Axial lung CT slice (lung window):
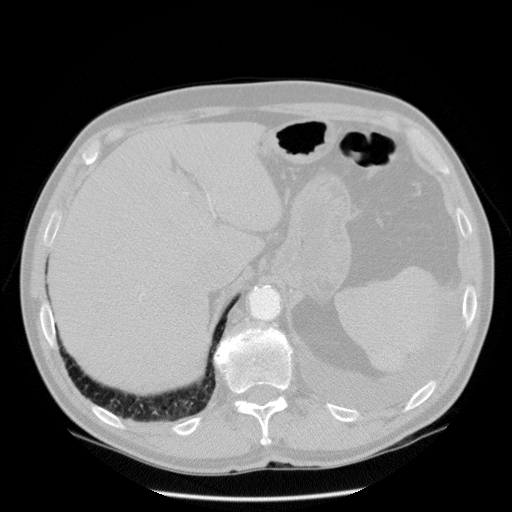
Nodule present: no